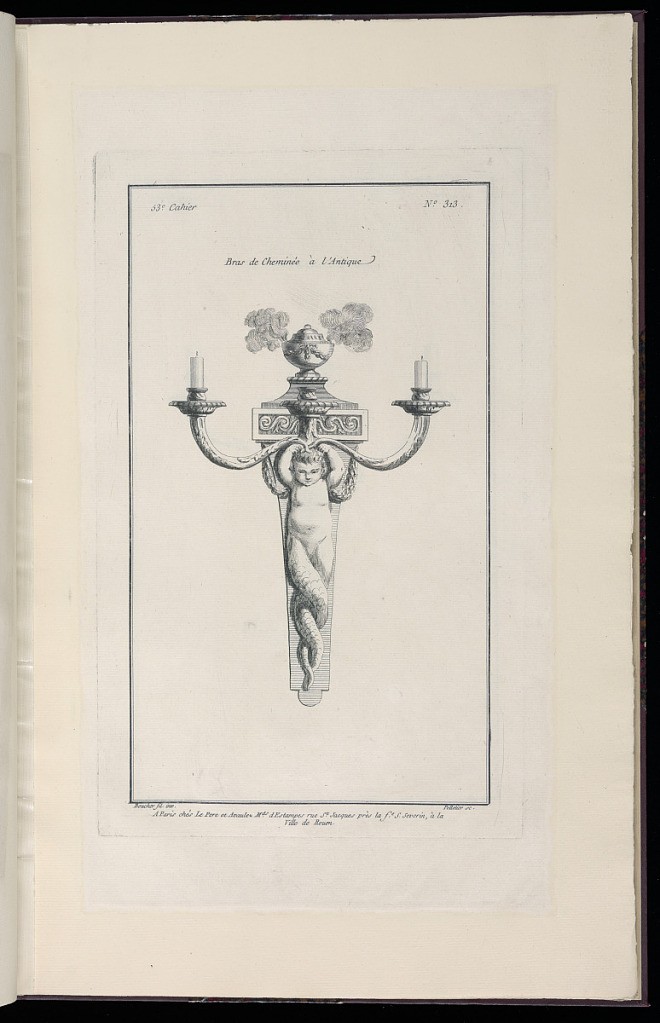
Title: Bras de Cheminée à l'Antique
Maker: Juste-François Boucher, French, 1736 – 1782
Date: ca. 1775
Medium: Engraving on off white laid paper
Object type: Print
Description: Design for a two-arm engaged candelabra decorated with an anguiped, wave pattern, and a censer. The plate is signed.